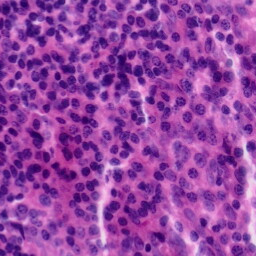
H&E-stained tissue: Tonsil